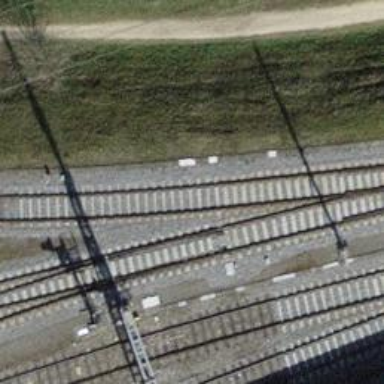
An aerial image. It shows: Railway switch.